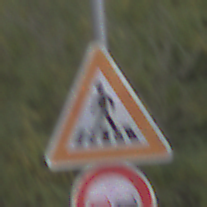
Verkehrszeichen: FussgaengerueberwegRechts
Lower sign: Ueberholverbot
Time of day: Midday
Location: Outdoor (Suburban)
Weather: Overcast
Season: NotSpecified
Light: Natural